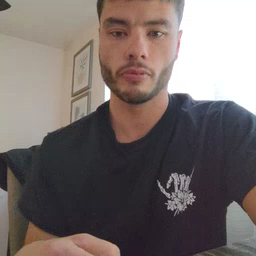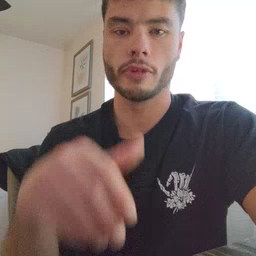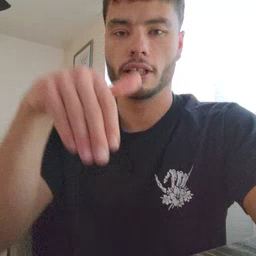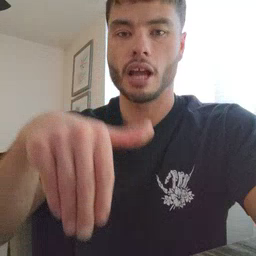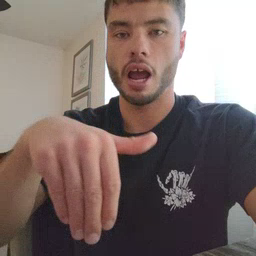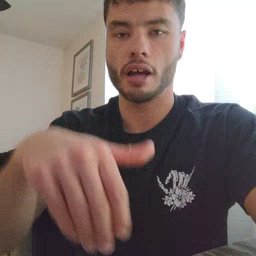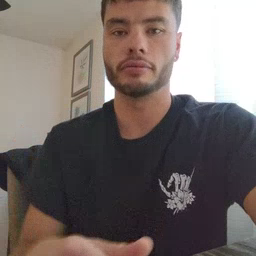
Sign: night